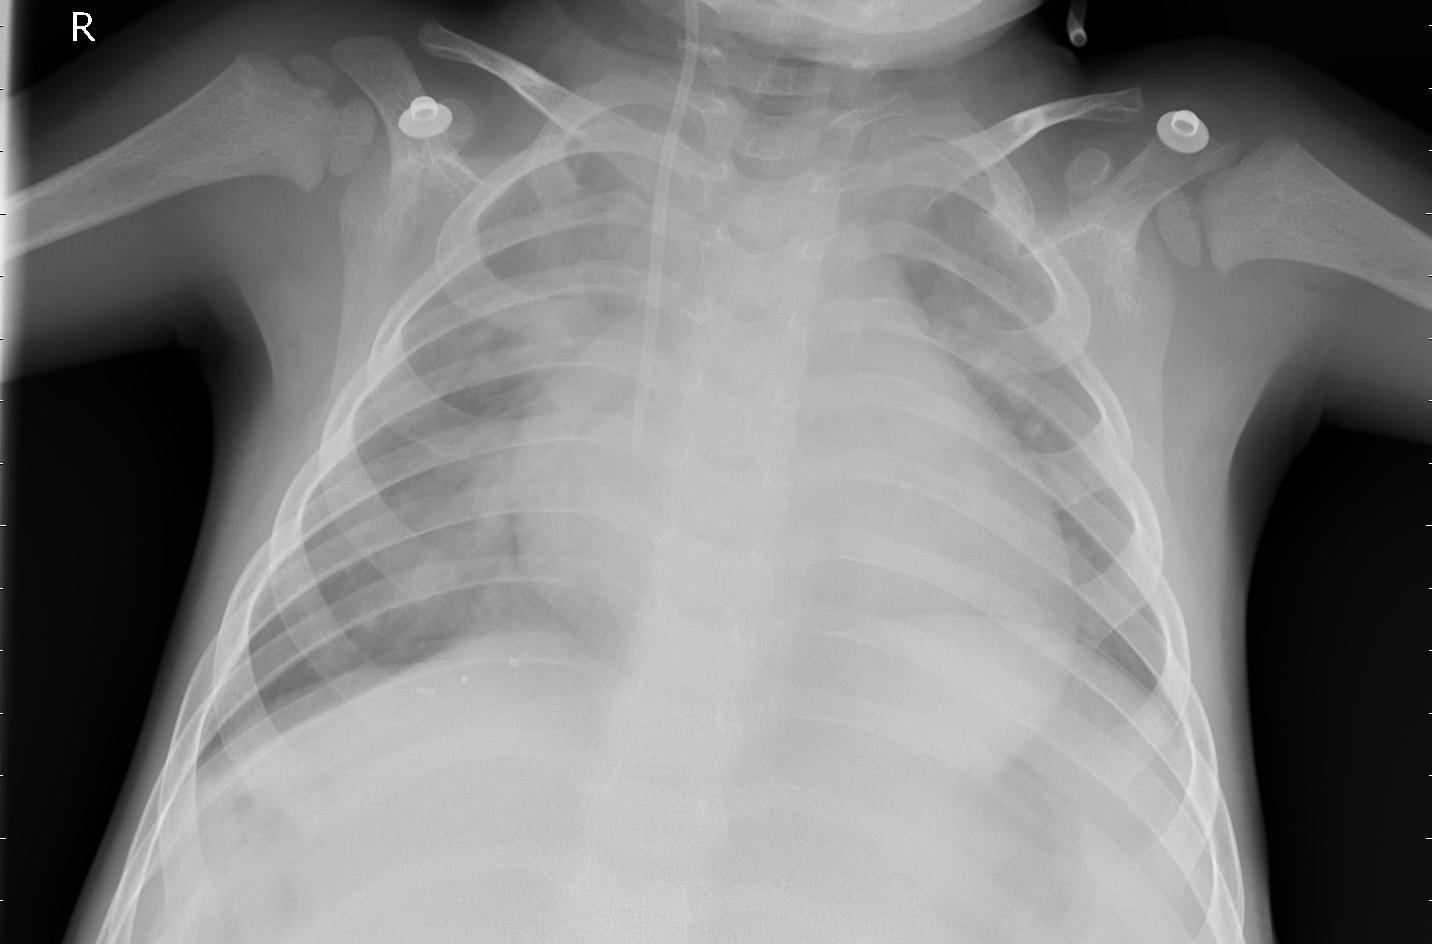
Diagnosis: PNEUMONIA